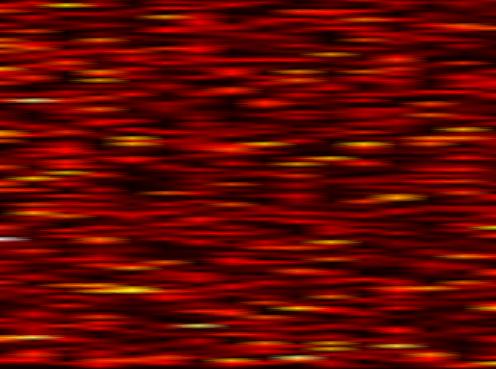
Label: OFDM